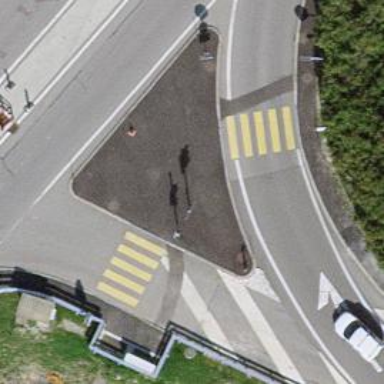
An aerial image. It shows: Asphalt sidewalk along the footway.